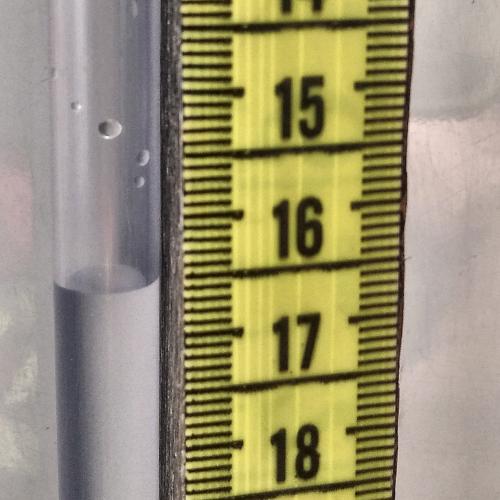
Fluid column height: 16.5 cm